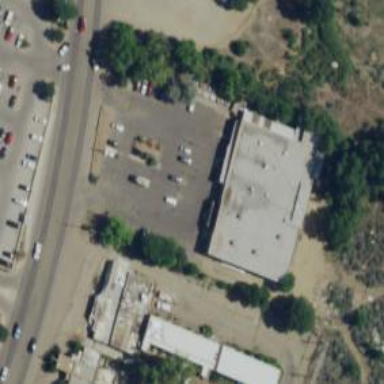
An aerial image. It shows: Commercial area.